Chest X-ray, AP view. Patient: 26 years old, sex M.
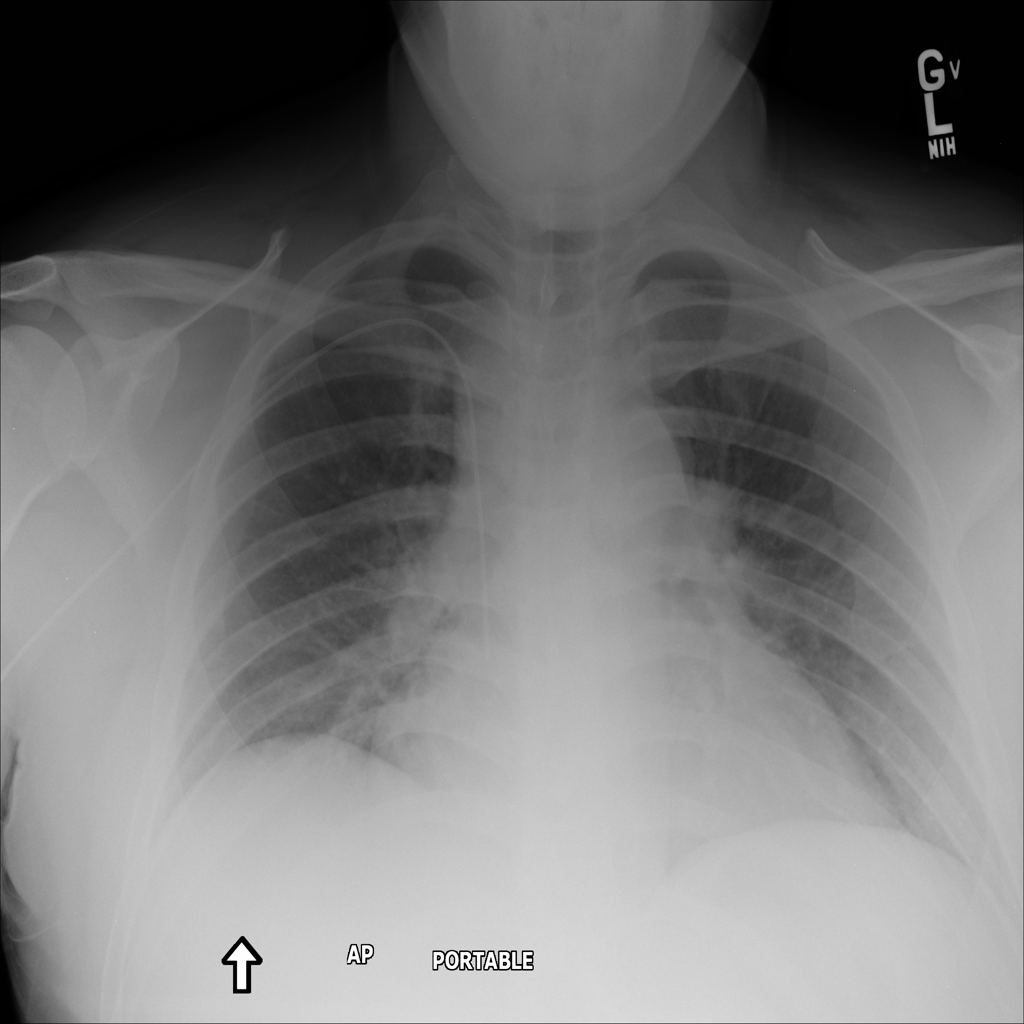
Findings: No Finding